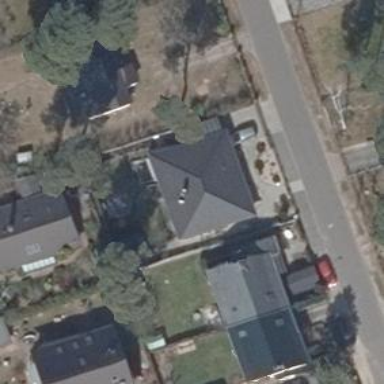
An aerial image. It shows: Residential building.